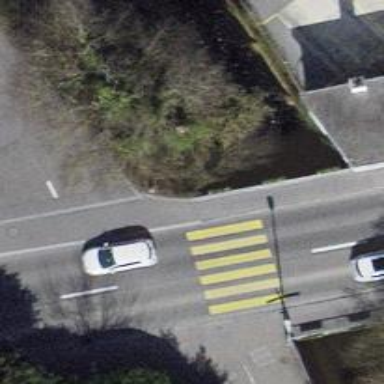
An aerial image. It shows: Sidewalk bridge over footway.